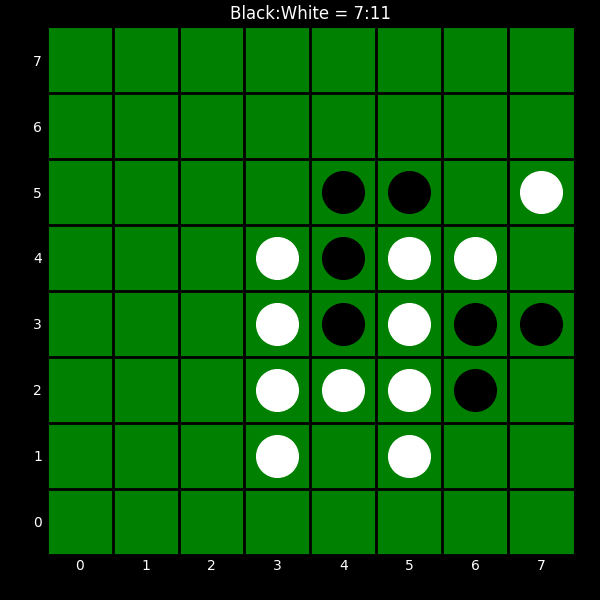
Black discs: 7
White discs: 11